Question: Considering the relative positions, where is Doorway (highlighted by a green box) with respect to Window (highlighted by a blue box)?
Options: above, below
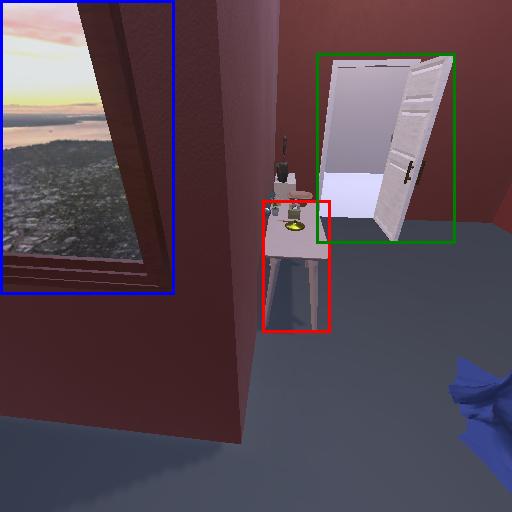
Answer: above